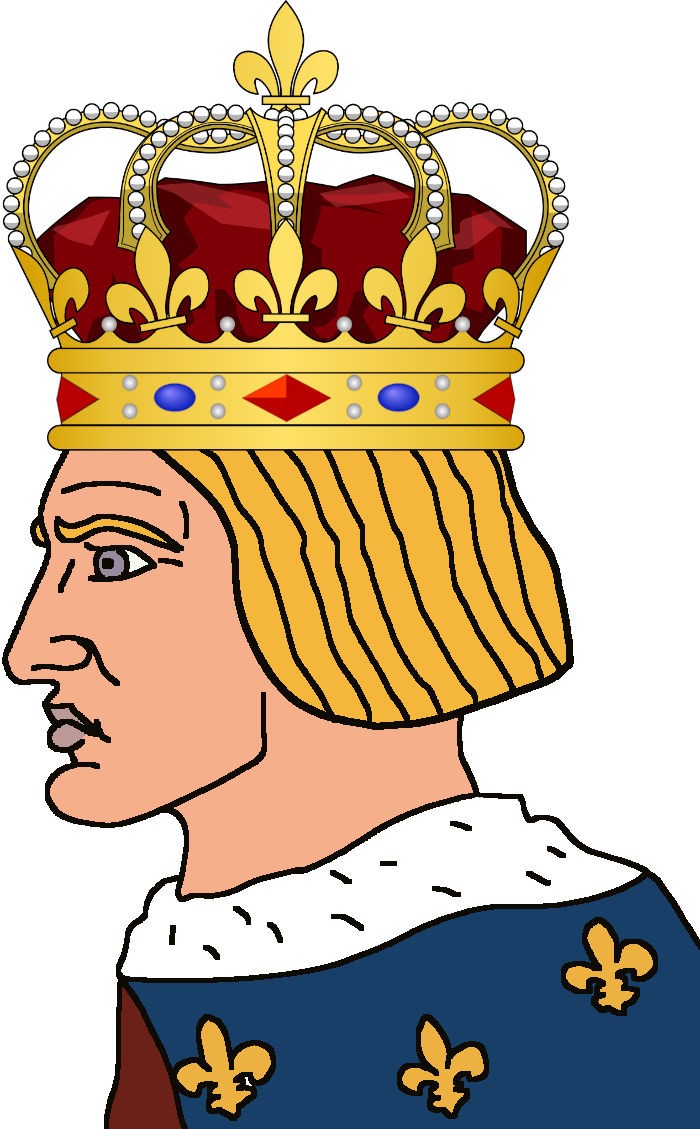
Label: 4_Yes_Chad